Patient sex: F
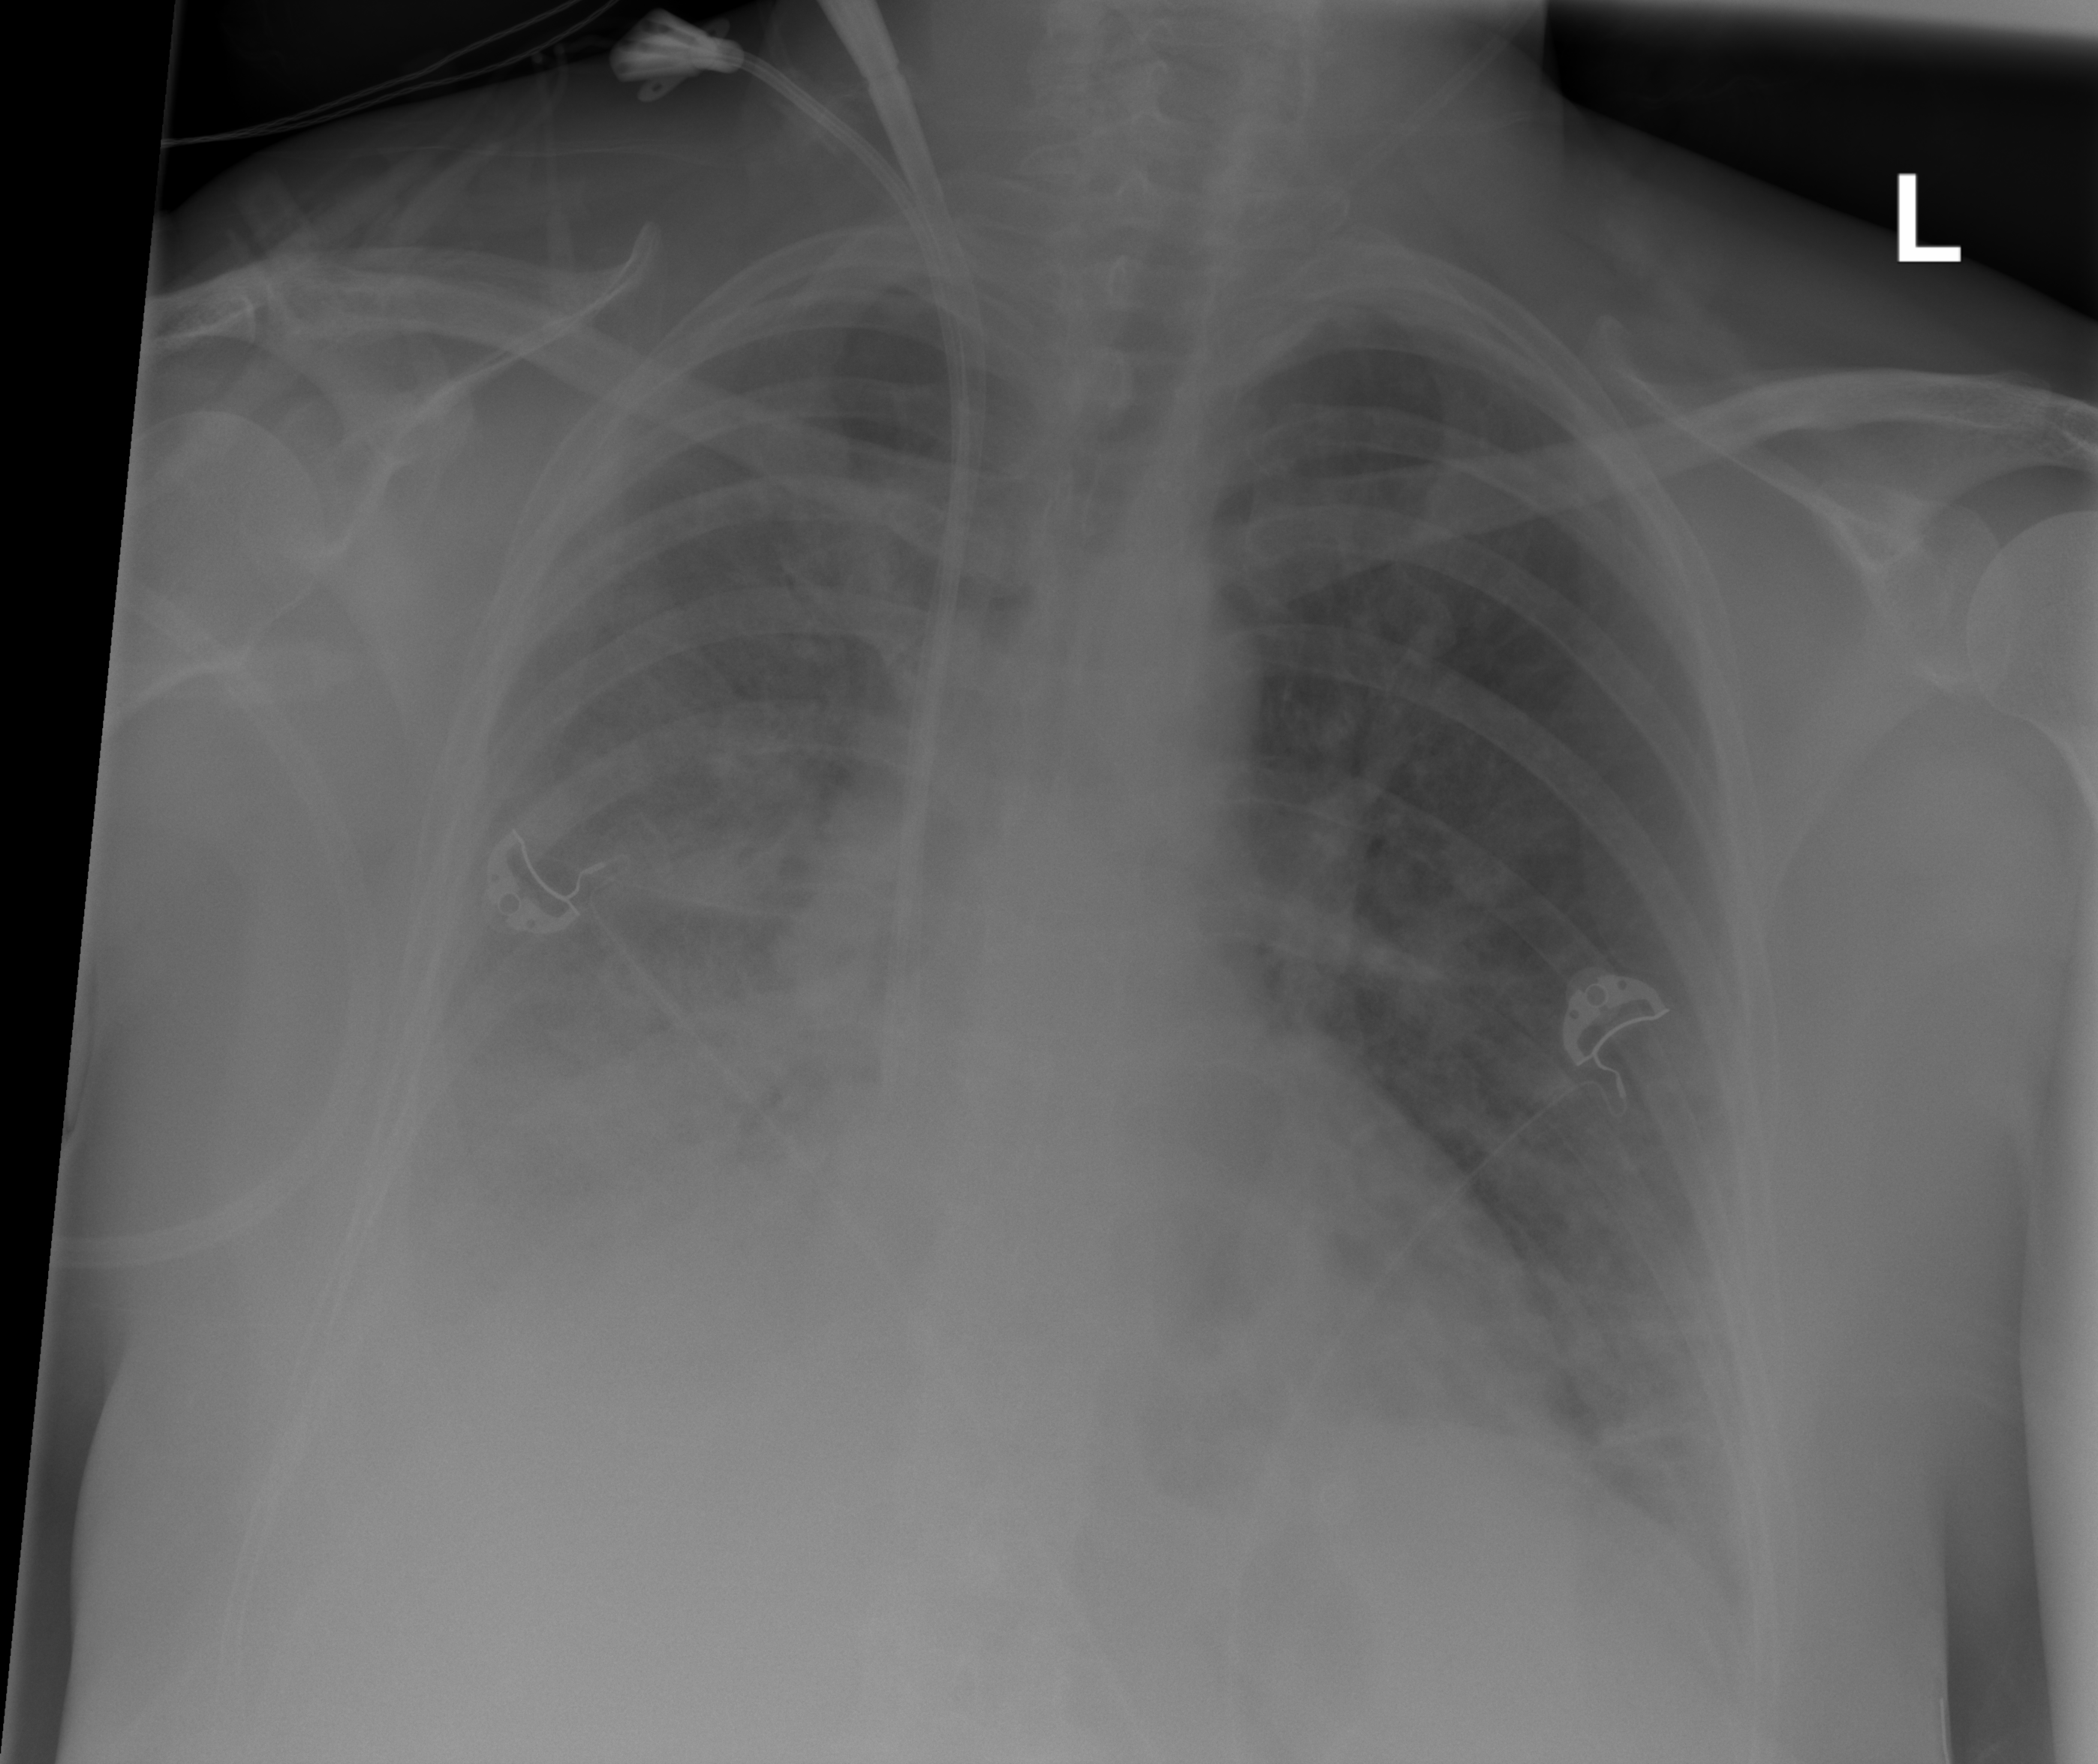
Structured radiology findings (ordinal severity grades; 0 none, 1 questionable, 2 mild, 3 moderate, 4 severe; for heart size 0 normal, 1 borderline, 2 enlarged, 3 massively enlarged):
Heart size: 0
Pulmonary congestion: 0
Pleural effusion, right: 3
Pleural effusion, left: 0
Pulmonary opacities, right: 3
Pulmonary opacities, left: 2
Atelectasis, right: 3
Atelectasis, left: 0